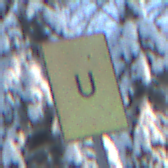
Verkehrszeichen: AnkuendigungOderFortsetzungUmleitungOhnePfeilsymbol
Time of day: MorningAfternoon
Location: Outdoor (Nature)
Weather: Clear
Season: Winter
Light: Natural